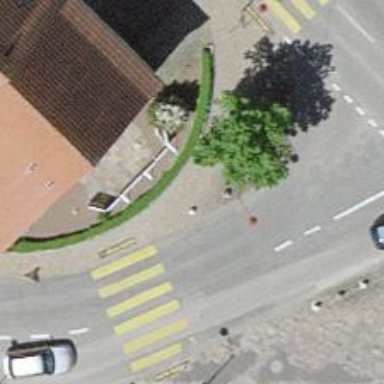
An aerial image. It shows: Sidewalk.